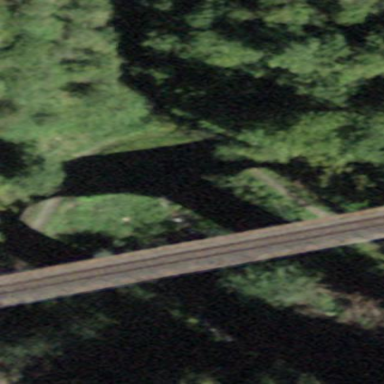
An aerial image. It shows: Man-made bridge.